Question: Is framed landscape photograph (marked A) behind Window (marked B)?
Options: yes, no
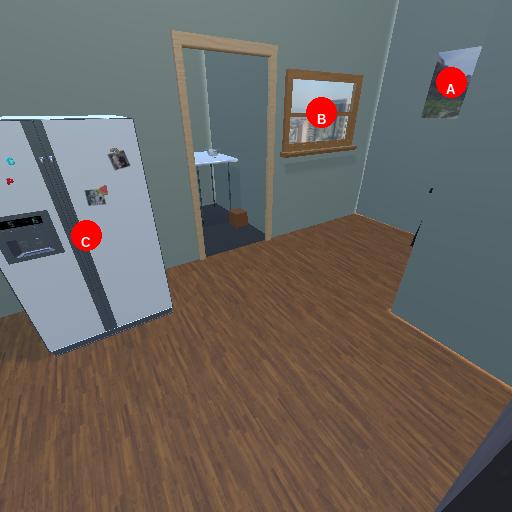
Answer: yes